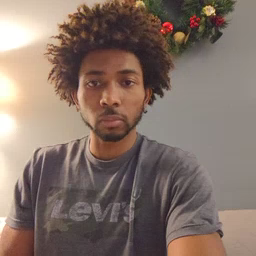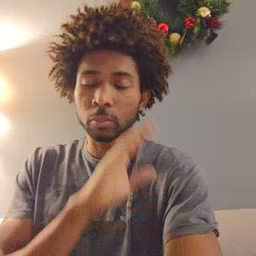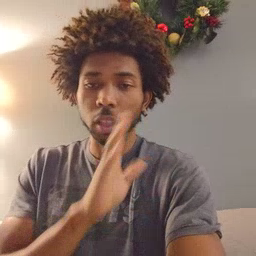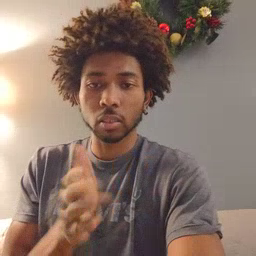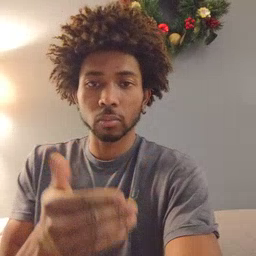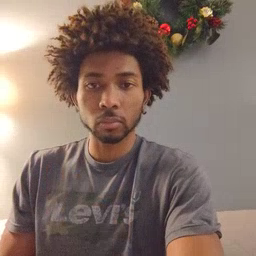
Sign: bedroom